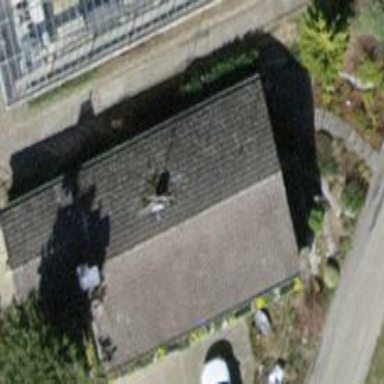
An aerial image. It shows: Detached building with gabled roof.